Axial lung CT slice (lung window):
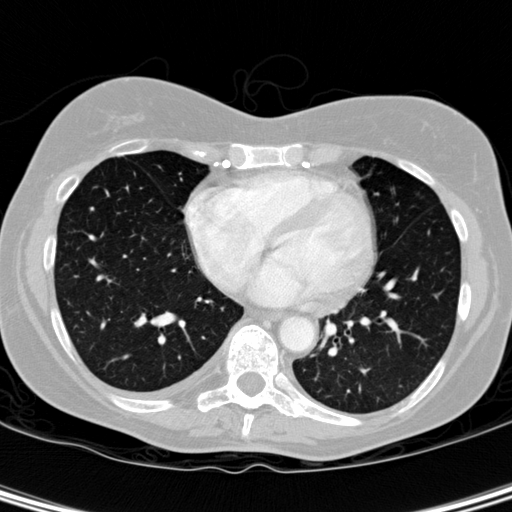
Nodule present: no